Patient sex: M
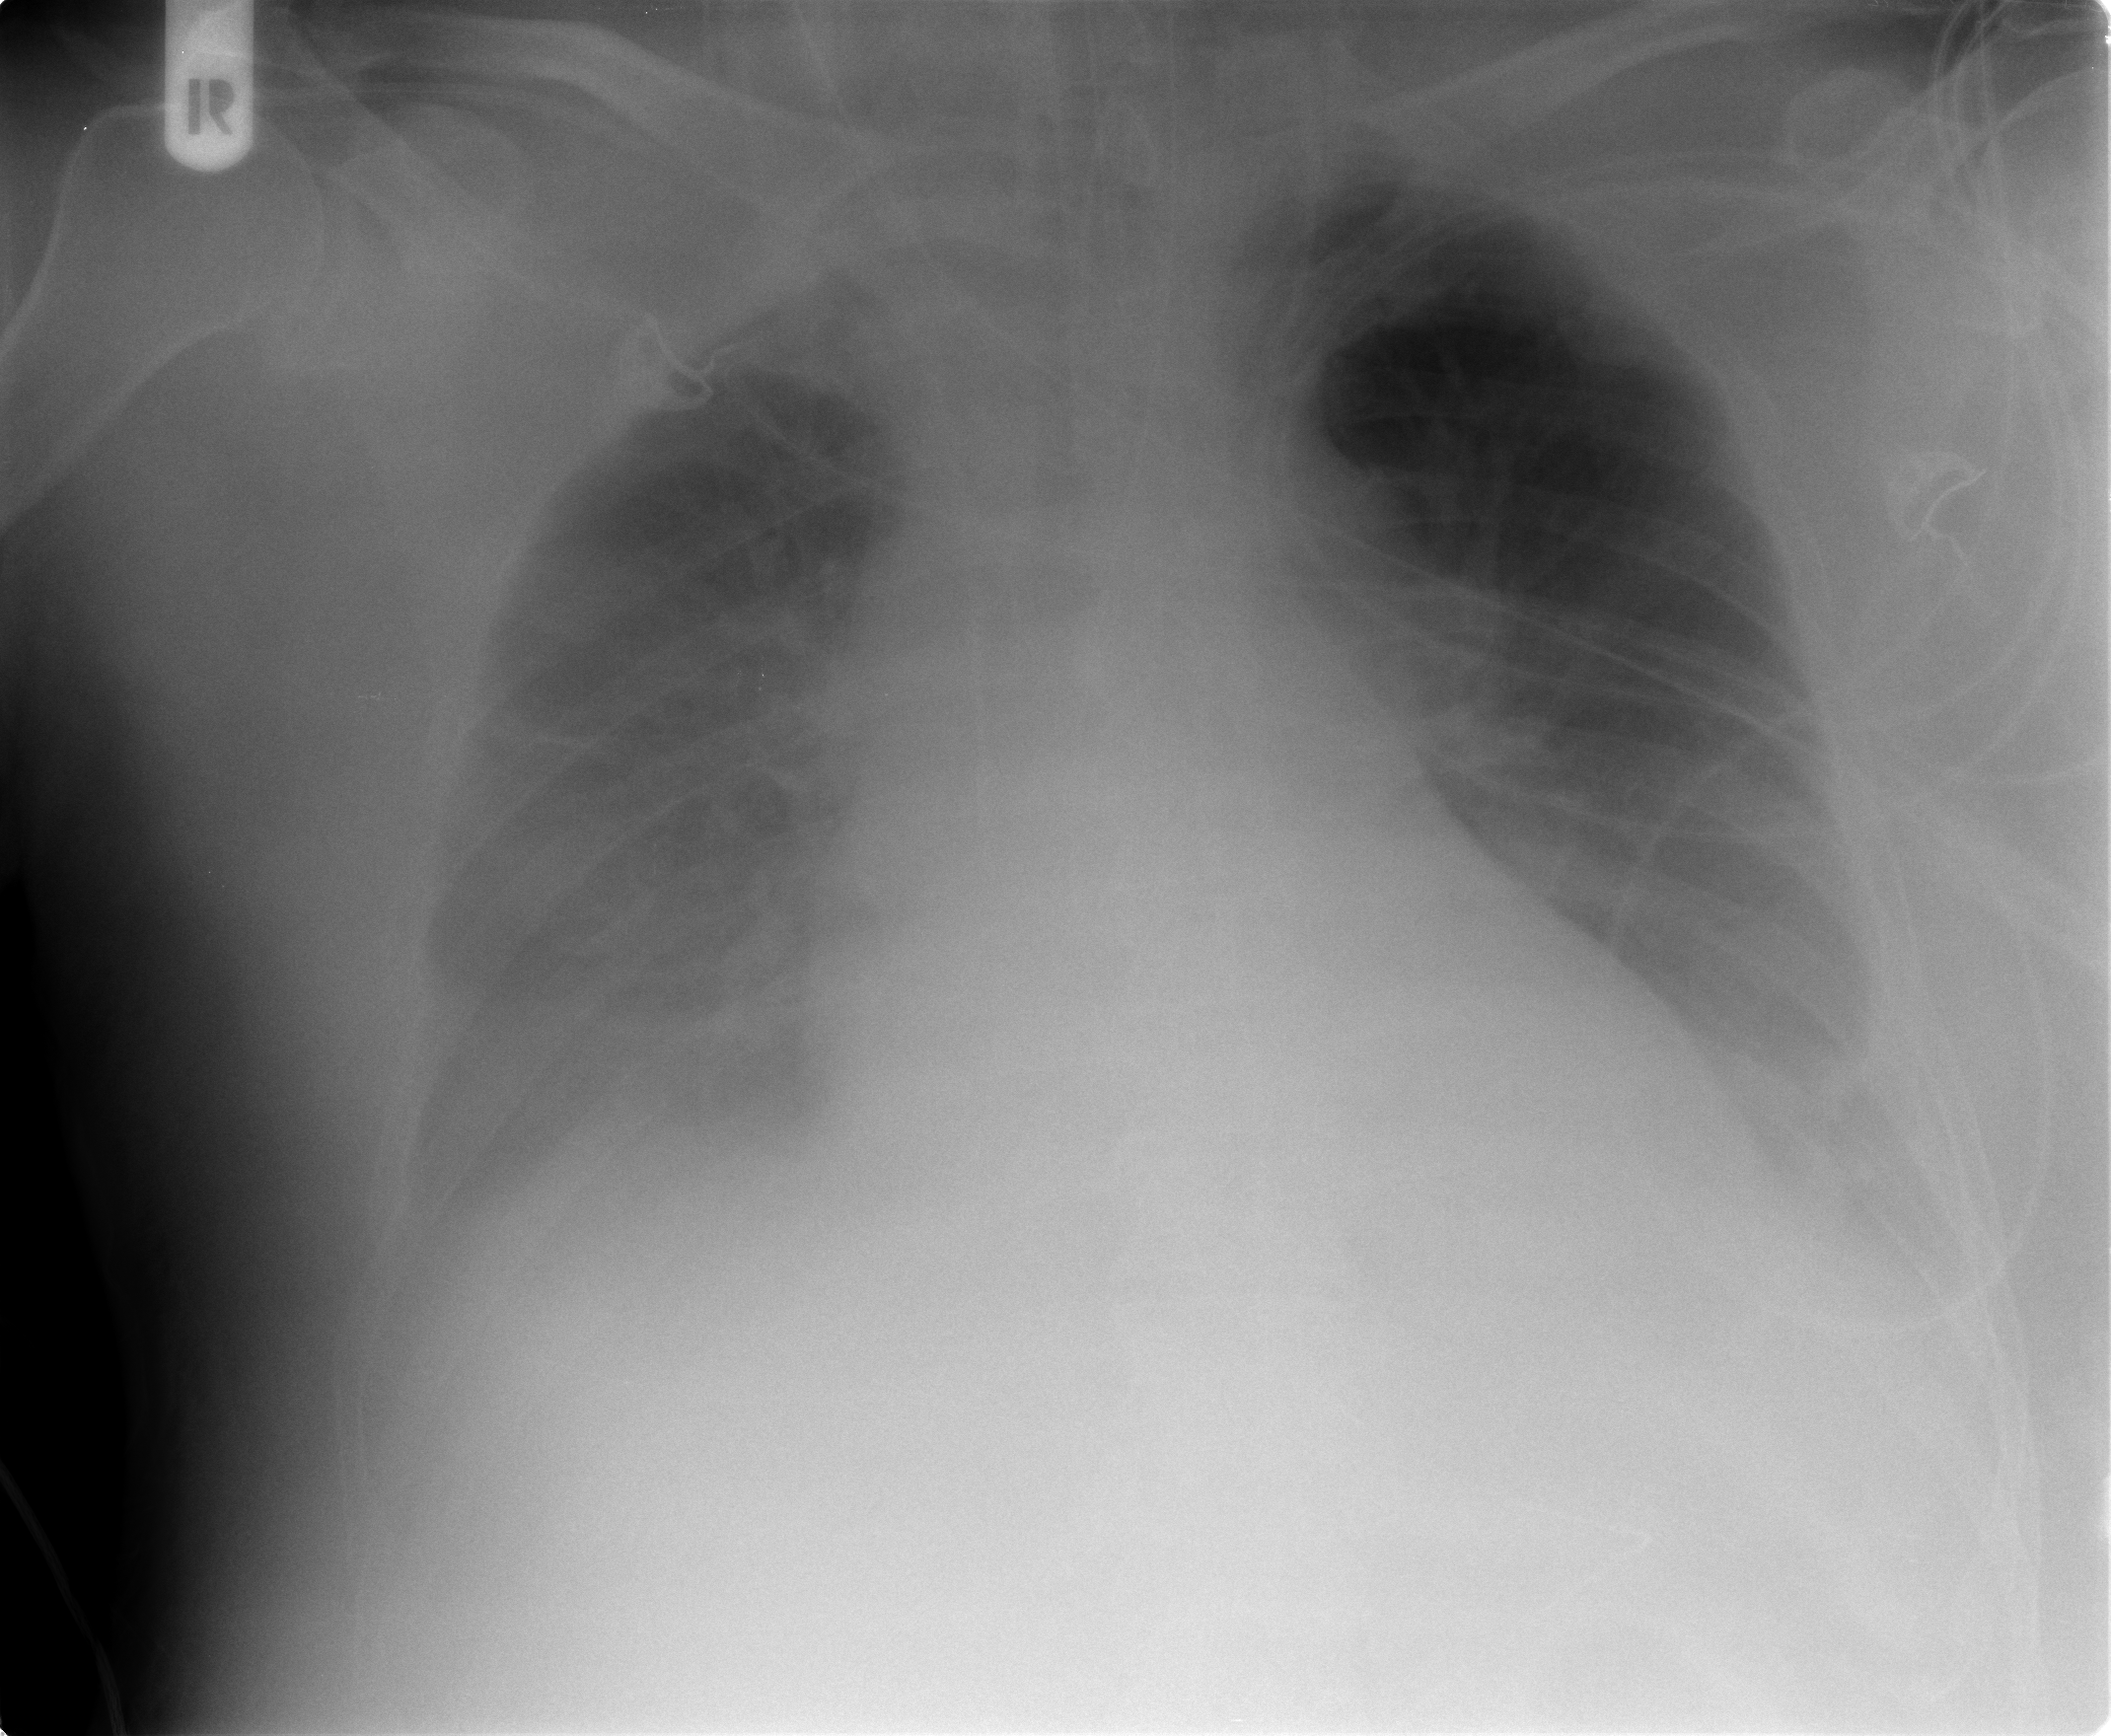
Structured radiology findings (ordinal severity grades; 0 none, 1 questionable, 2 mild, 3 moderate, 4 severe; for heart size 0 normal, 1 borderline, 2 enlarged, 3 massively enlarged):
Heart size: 2
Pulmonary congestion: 2
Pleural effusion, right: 3
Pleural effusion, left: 2
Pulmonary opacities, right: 0
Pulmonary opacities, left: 0
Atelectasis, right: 0
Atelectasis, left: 0